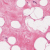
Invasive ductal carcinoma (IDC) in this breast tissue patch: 0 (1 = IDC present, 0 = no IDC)